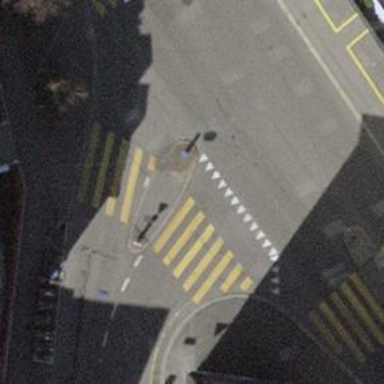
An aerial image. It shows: Uncontrolled zebra crossing with pedestrian island.